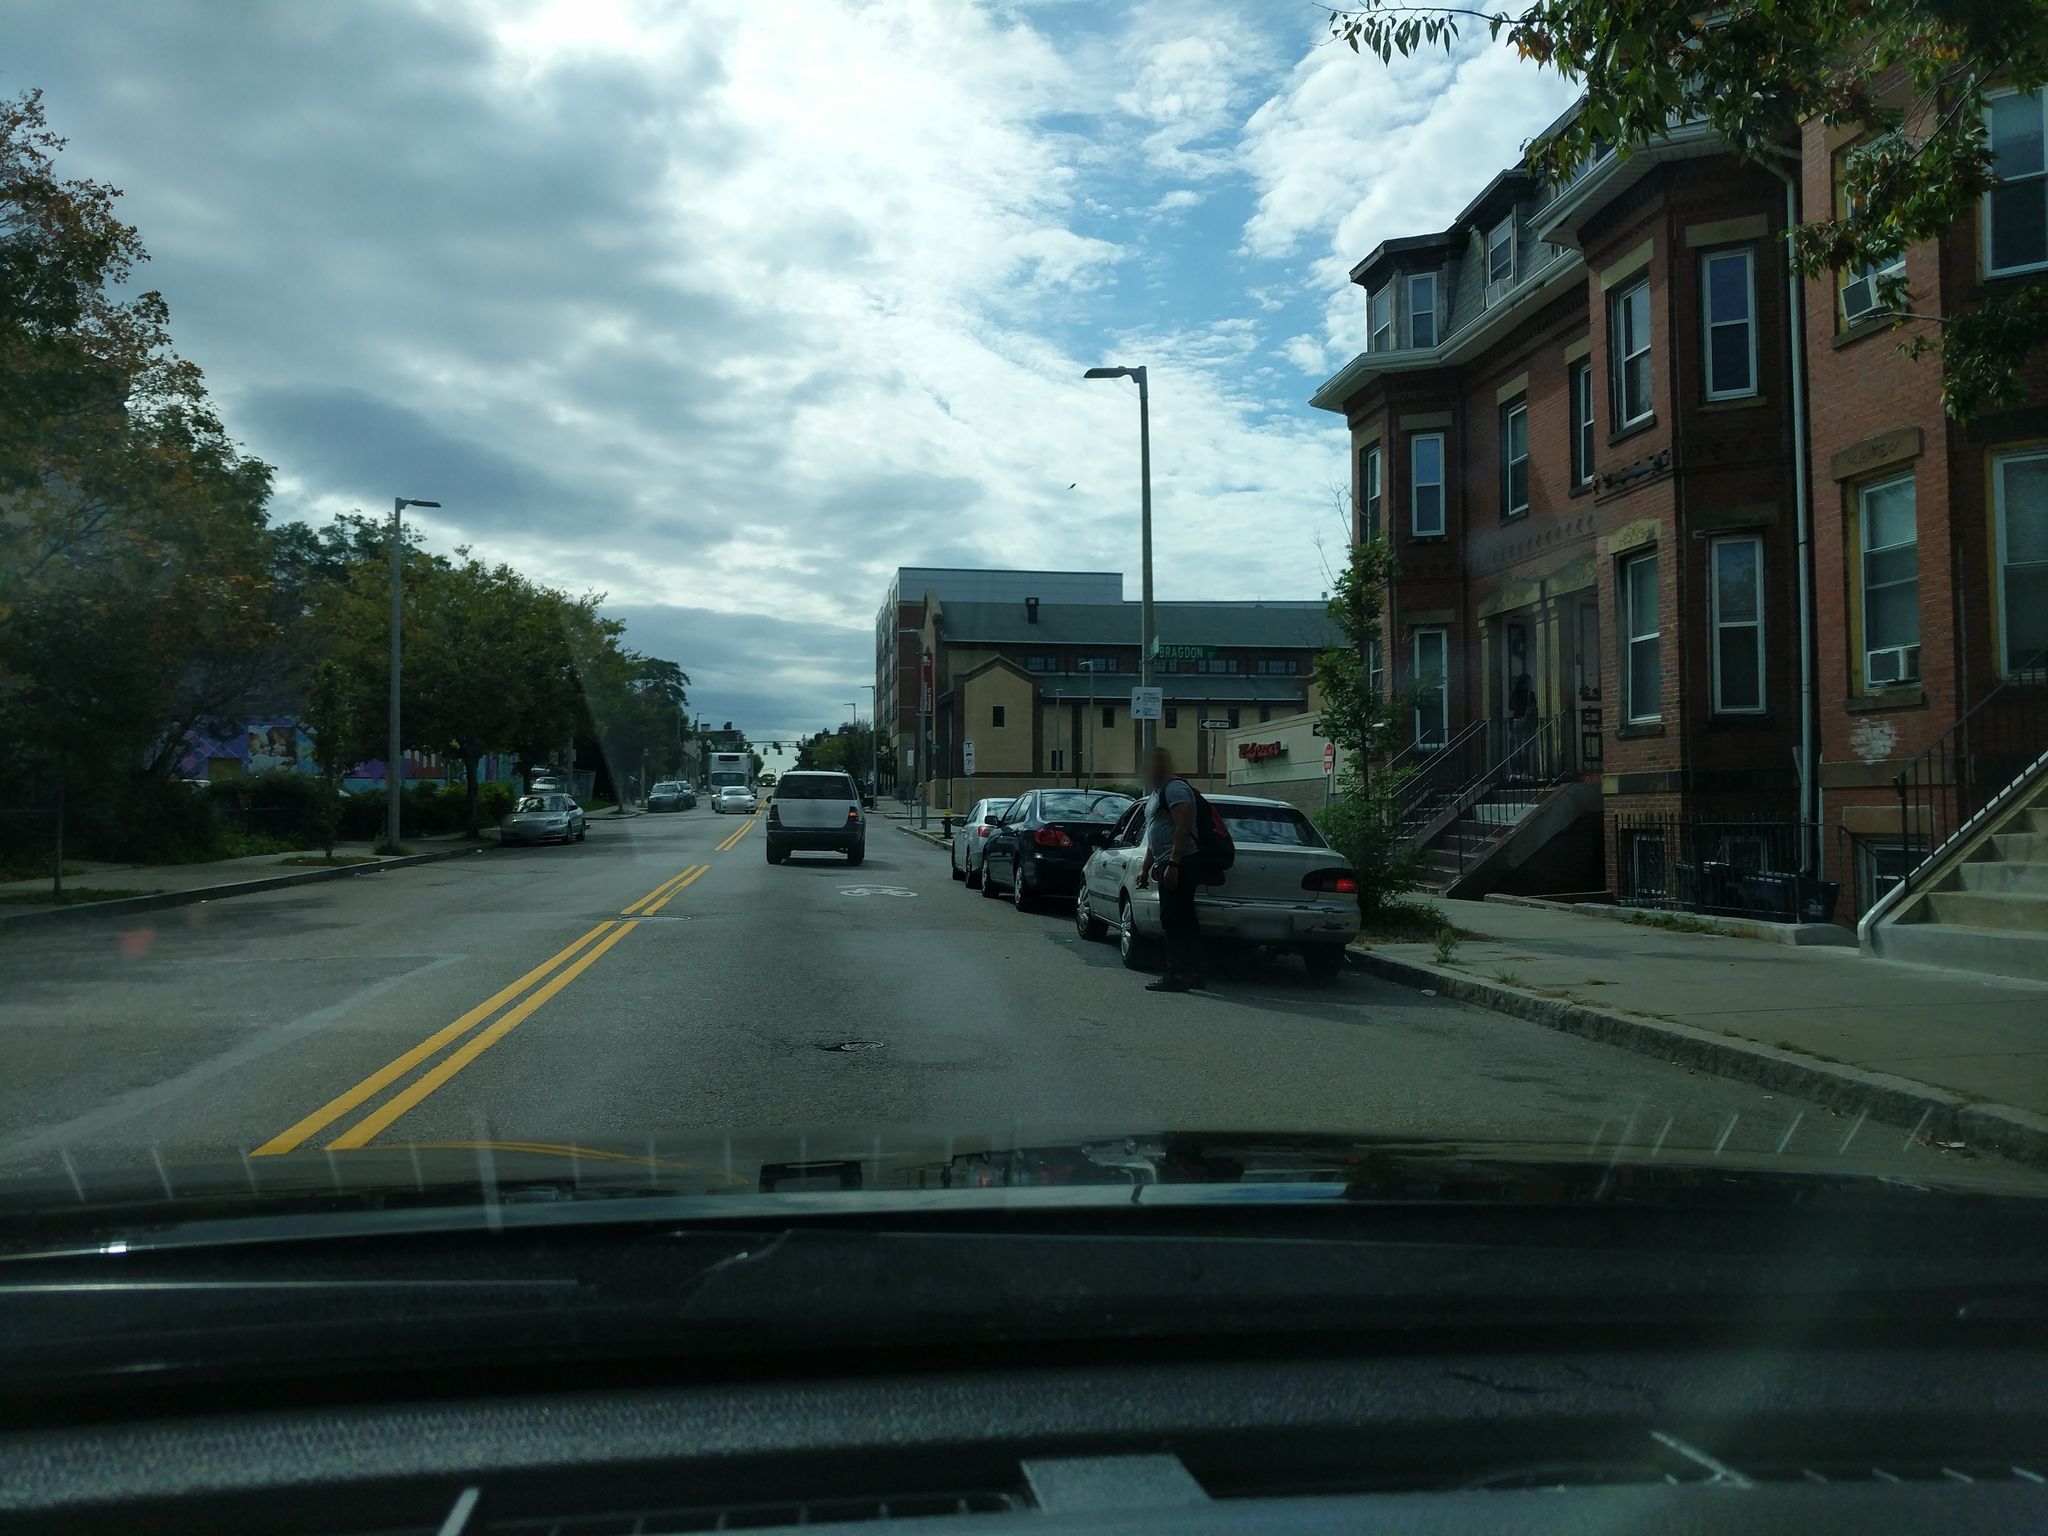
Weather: cloudy
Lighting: day
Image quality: good
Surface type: driving surface
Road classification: secondary
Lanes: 2
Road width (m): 19.8
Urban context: urban centre
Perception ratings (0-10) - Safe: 3.71, Lively: 7.63, Beautiful: 3.75, Boring: 4.02, Depressing: 2.81, Wealthy: 2.7